The image shows the envelope spectrum of a rolling-element bearing's vibration signal, with the characteristic fault frequencies (BPFO outer race, BPFI inner race, BSF ball, FTF cage) marked as reference lines. Diagnose the bearing from this image, choosing from: normal, inner_race, outer_race, ball.
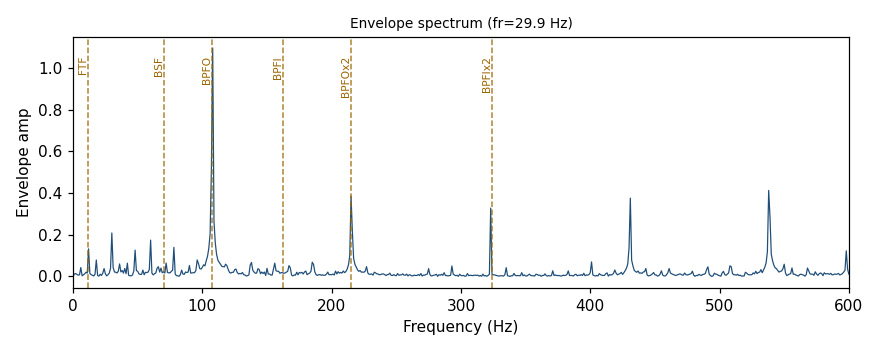
Answer: outer_race